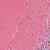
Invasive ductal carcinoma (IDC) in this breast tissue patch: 0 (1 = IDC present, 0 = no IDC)